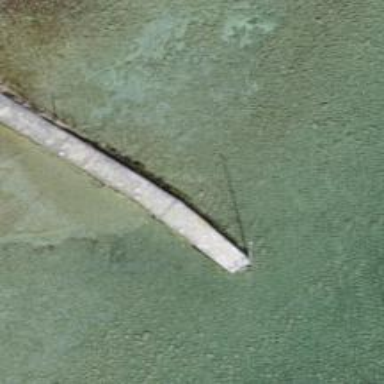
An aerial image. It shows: Man-made pier.